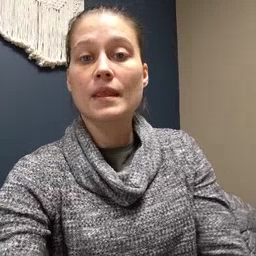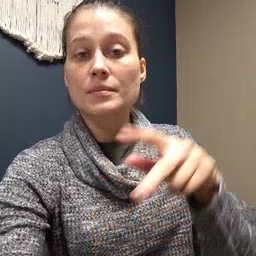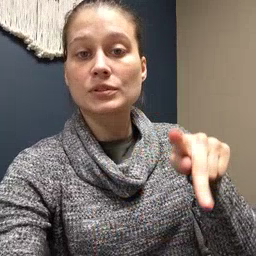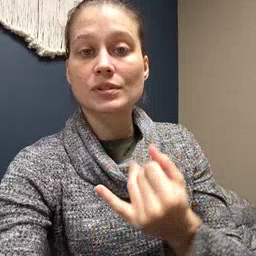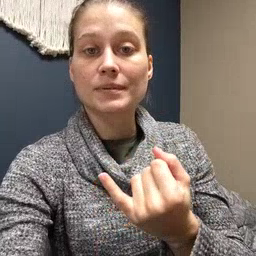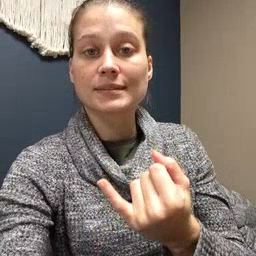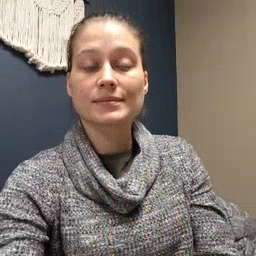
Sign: pajamas